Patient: sex M, age 26
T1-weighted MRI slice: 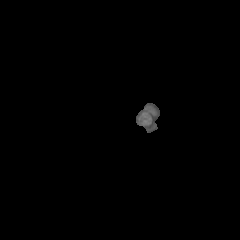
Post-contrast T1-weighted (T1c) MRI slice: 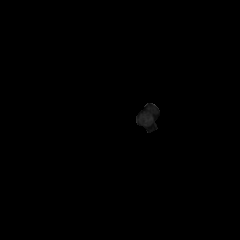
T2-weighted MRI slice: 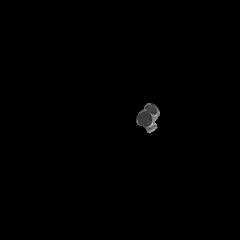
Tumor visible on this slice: no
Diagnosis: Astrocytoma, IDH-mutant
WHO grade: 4